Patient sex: M
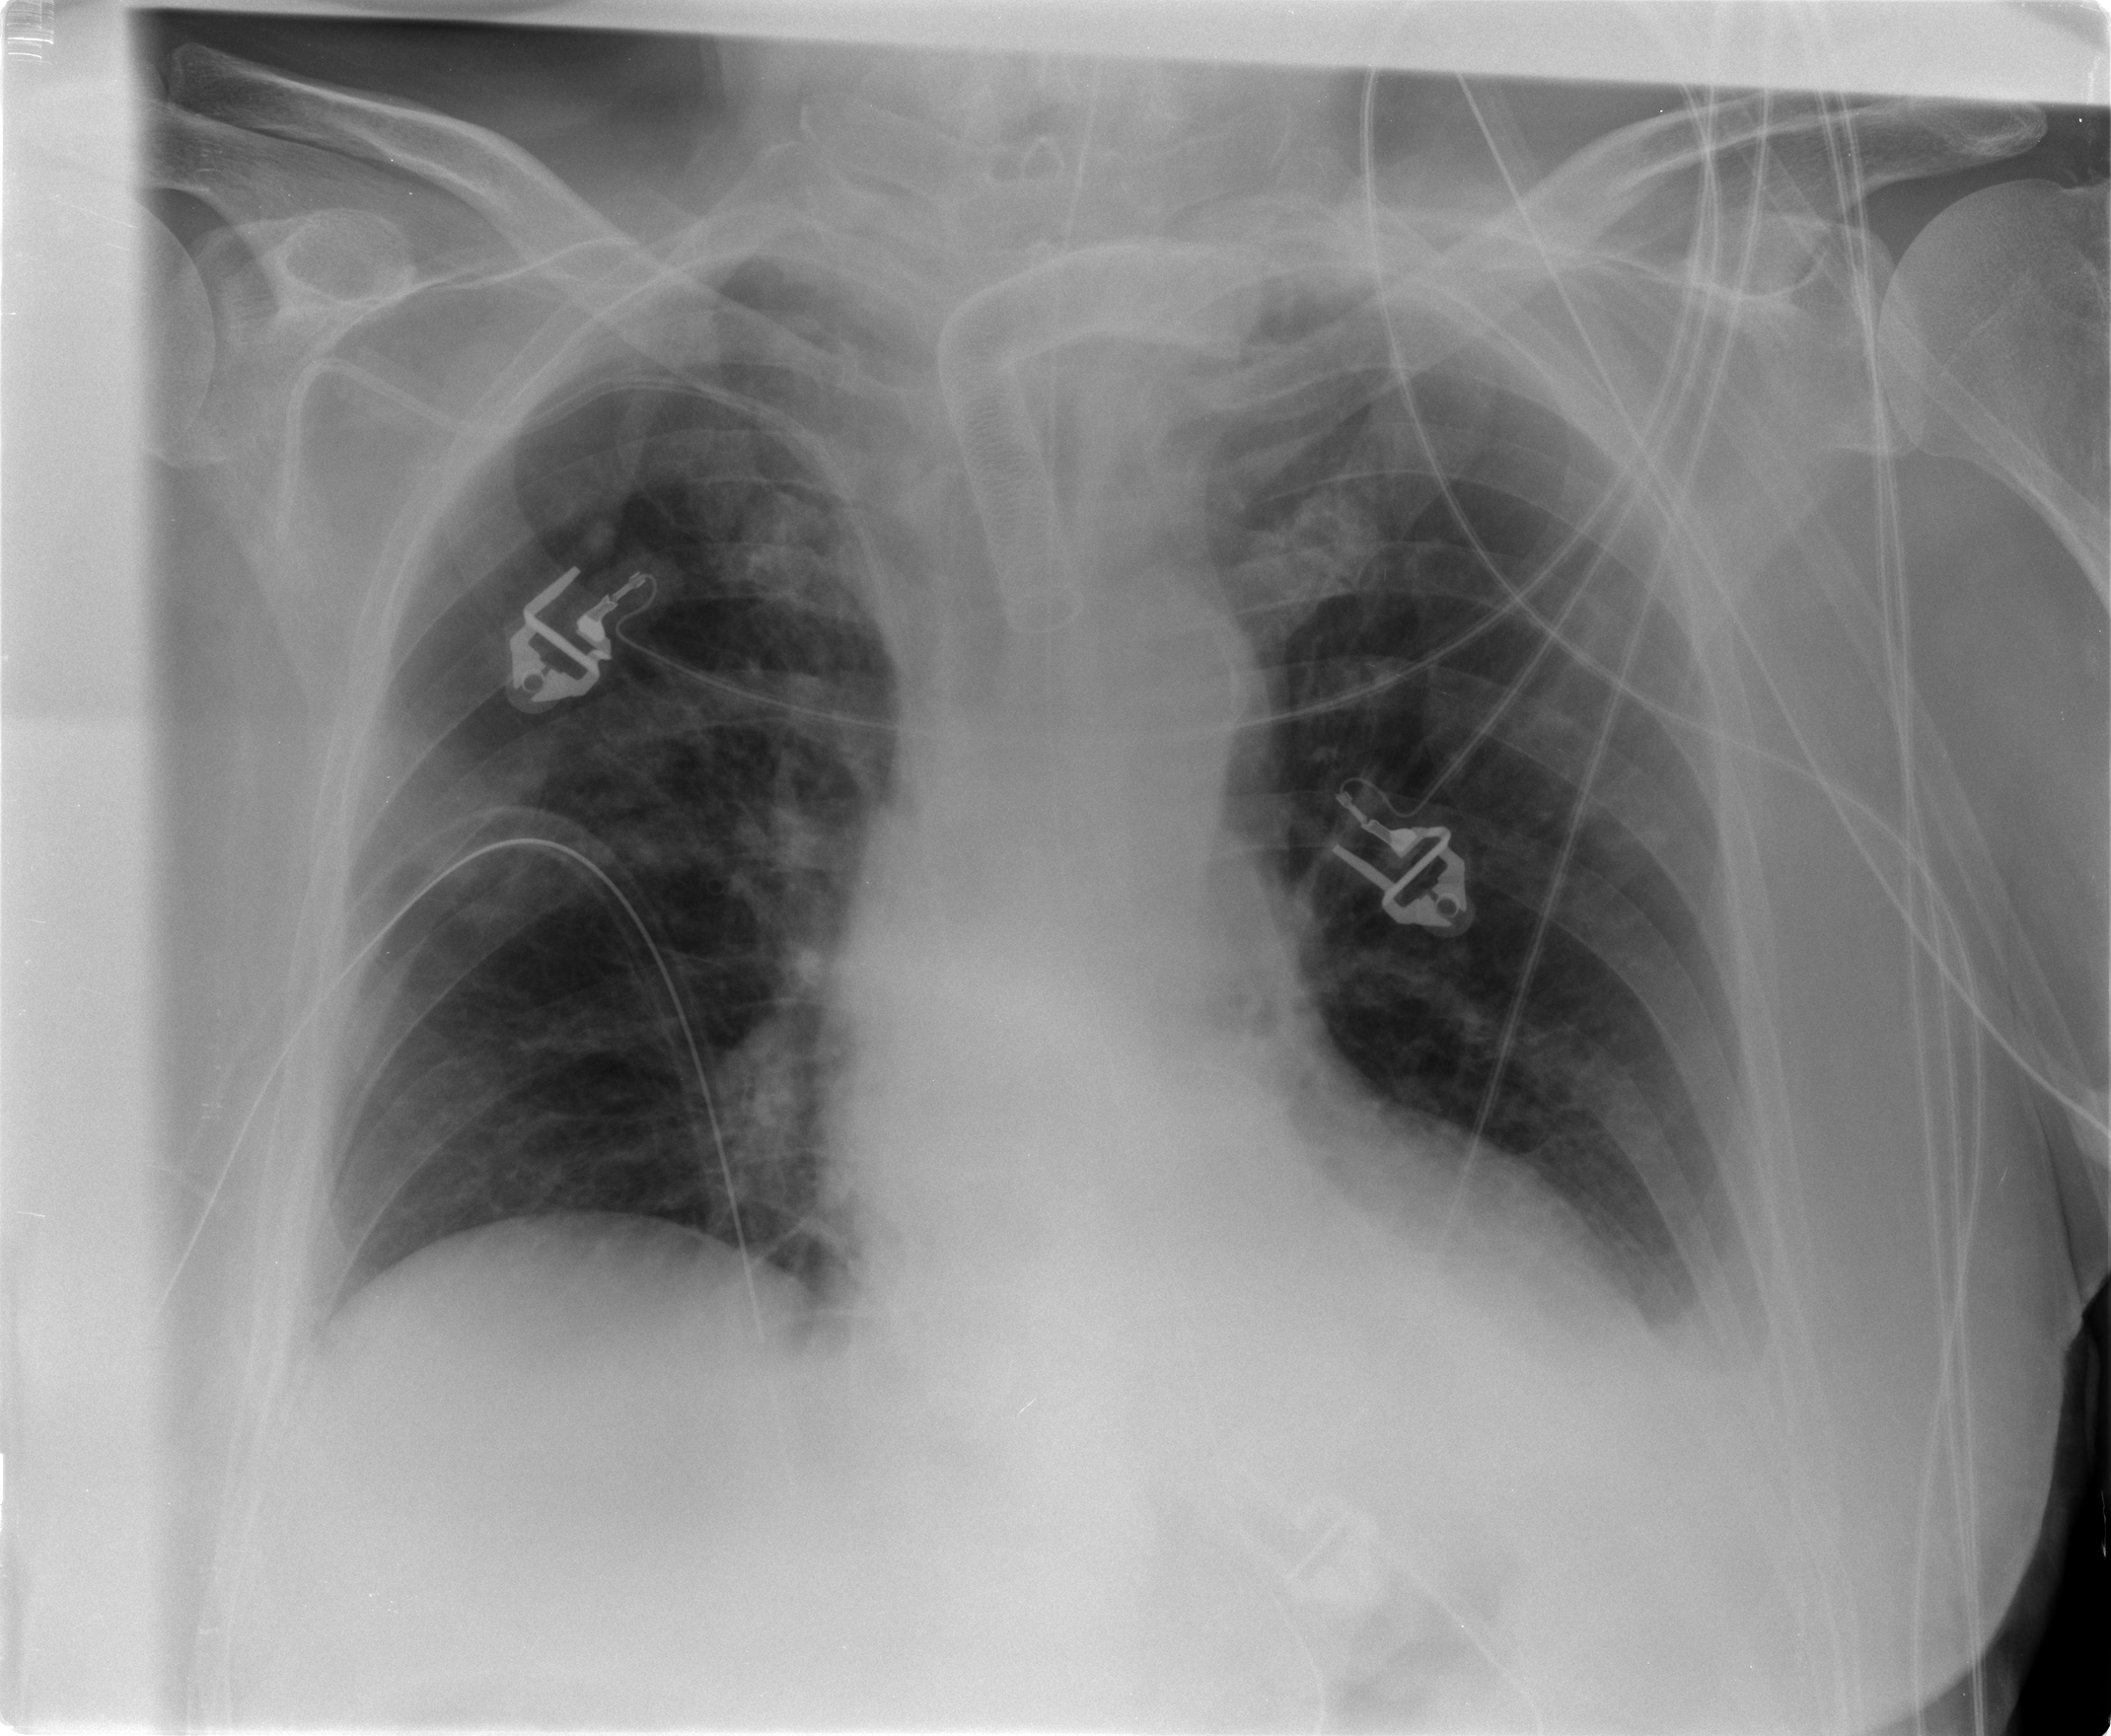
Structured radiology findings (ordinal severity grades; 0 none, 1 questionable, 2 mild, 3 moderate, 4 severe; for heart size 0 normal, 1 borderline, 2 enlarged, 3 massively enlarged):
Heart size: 0
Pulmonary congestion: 0
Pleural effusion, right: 0
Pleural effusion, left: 2
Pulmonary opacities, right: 1
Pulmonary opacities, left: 0
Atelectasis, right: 2
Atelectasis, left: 2